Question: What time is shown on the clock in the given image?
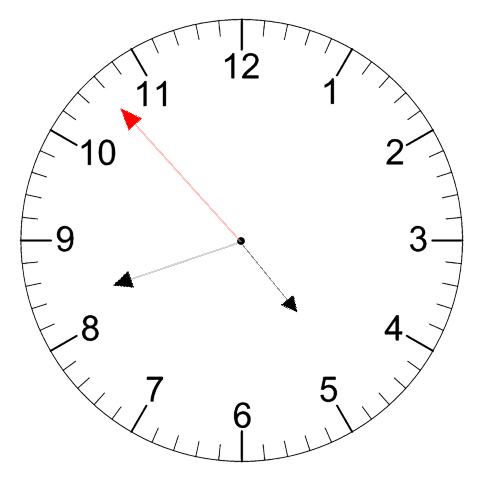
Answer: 04:41:53